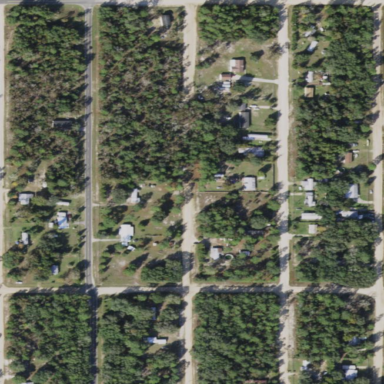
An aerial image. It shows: Residential area consisting of single-family homes.